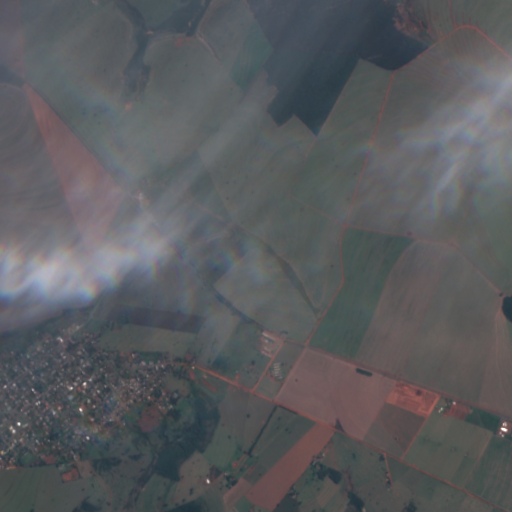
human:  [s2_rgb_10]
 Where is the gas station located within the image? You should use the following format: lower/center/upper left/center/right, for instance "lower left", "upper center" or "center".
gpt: The gas station is located in the center left of the image.
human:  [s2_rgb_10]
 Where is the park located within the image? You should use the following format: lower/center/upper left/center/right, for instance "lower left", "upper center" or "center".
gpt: The park is located in the lower left of the image.
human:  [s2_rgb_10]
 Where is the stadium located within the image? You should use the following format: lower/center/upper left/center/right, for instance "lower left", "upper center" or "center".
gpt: The stadium is located in the lower left of the image.
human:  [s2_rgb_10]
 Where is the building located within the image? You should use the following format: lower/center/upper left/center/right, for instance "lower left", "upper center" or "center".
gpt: There is no building in the image.